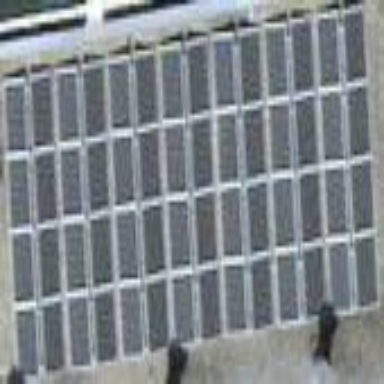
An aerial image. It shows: Solar power generator.